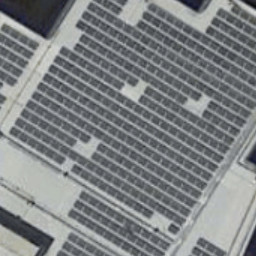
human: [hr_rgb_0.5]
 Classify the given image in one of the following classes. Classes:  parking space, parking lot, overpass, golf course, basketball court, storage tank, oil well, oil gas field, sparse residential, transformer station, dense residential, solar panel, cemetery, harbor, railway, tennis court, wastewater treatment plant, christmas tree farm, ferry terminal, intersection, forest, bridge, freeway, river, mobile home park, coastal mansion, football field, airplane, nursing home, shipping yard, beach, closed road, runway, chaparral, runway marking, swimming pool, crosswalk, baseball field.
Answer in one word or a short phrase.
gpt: solar panel